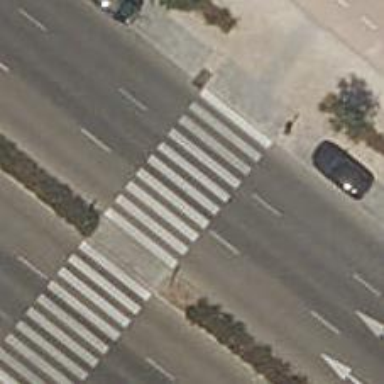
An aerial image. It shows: Uncontrolled crossing on the road.